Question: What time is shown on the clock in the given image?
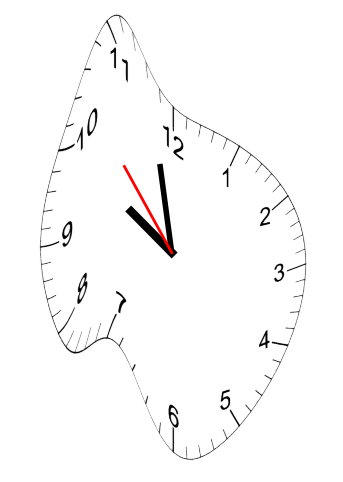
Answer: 09:57:53